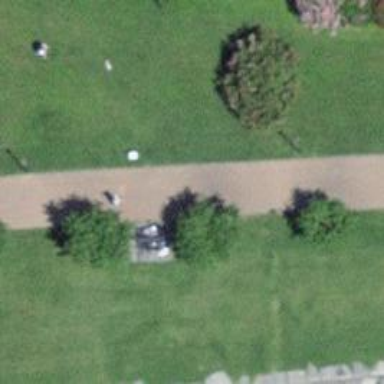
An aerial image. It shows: Bench.